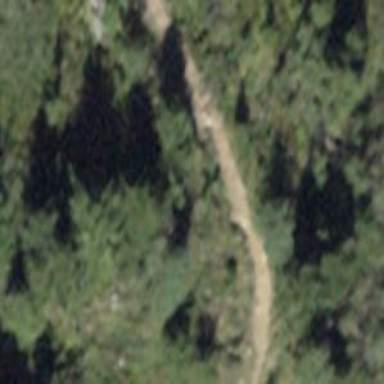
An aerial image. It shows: Path.